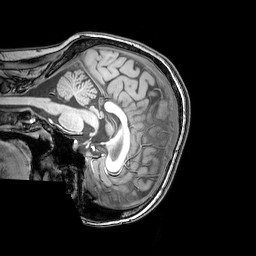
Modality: T1w
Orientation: sagittal
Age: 26
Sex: female
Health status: healthy
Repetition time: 0.081 s
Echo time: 0.037 s